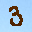
Label: 3